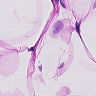
Metastatic tissue present: no